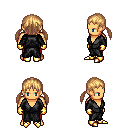
a pixel art fantasy rpg character, male body template, human, tanned skin, gray robe, red pants, light blonde twin-tailed hairstyle, gold gloves, gold boots, four views (front, back, left, right), 2x2 character sprite sheet, small pixel art, hard edges, no anti-aliasing